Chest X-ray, PA view. Patient: 51 years old, sex M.
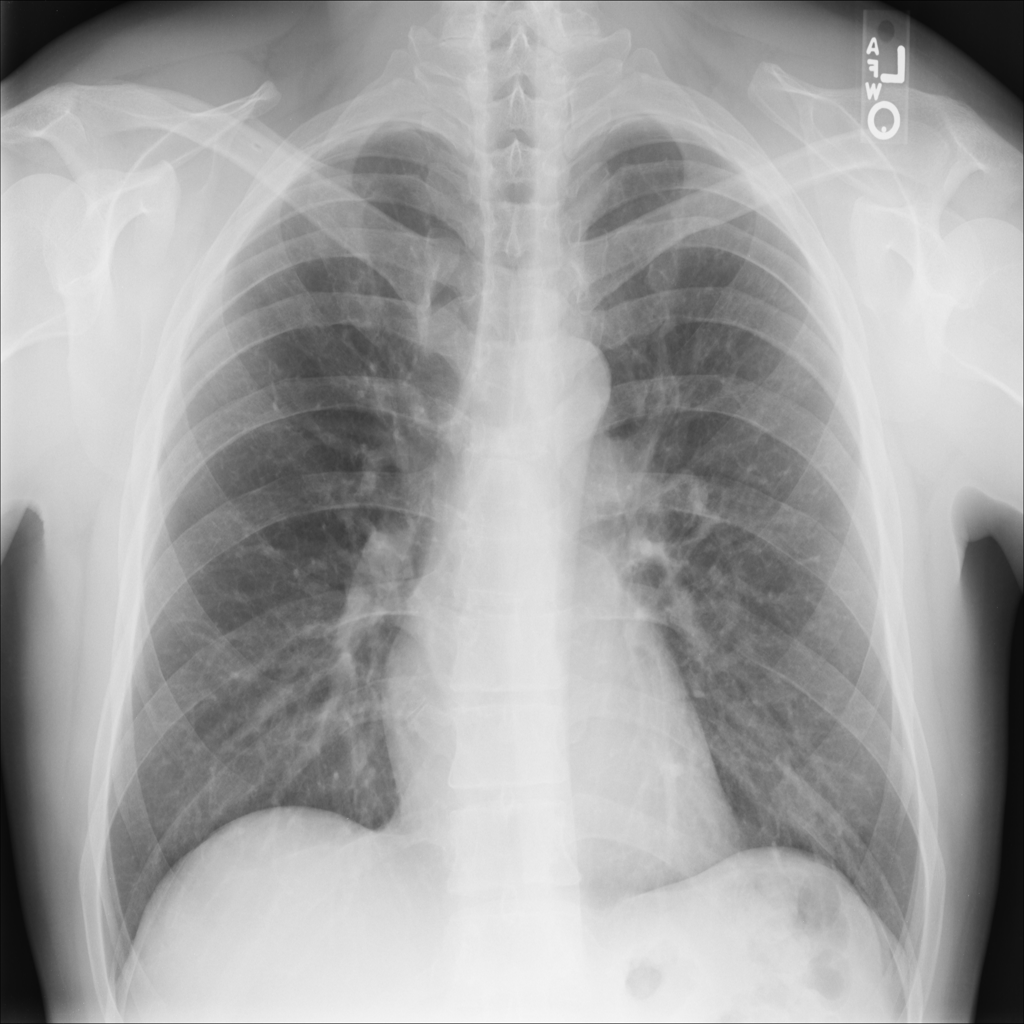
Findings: No Finding